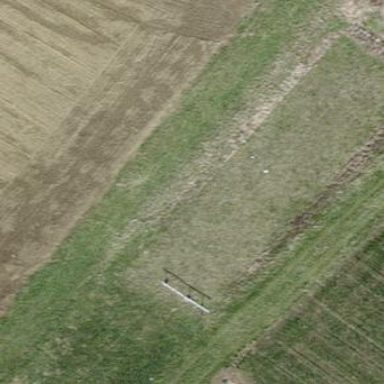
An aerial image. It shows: Shooting range on leisure land pitch.